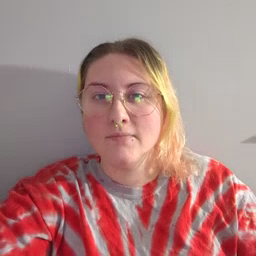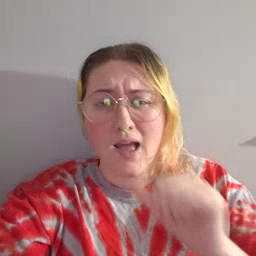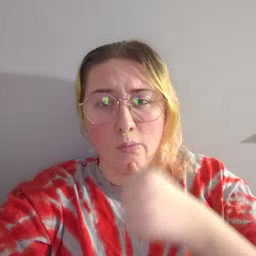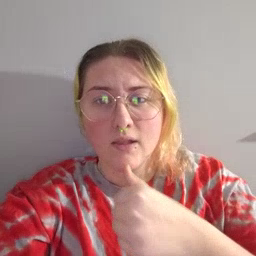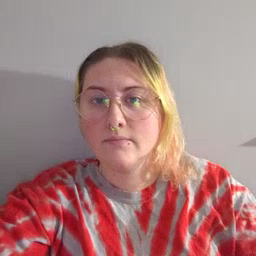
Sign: owie